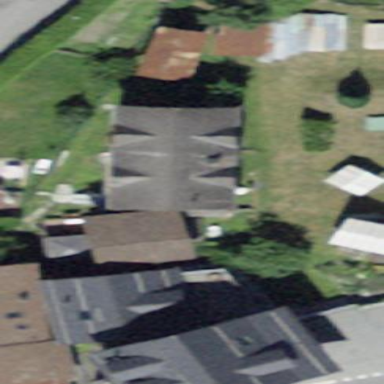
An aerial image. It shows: Simple and straightforward house.